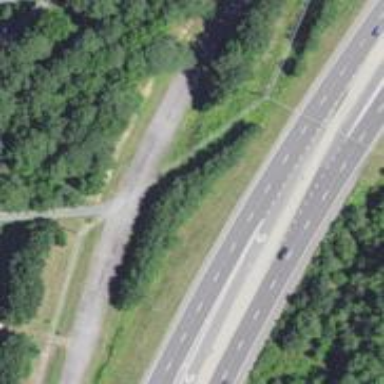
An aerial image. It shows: Trunk highway.